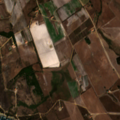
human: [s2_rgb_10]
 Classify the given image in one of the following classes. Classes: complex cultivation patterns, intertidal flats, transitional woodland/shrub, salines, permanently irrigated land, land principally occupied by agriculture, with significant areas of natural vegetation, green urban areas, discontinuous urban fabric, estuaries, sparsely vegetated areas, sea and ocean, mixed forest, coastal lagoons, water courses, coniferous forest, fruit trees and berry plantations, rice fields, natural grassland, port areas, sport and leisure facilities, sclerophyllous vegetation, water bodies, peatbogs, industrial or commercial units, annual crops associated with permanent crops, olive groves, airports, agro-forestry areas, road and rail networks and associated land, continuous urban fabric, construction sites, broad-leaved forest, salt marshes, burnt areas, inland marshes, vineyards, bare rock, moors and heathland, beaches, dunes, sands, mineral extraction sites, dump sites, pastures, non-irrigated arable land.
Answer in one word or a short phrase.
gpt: permanently irrigated land, natural grassland, sea and ocean